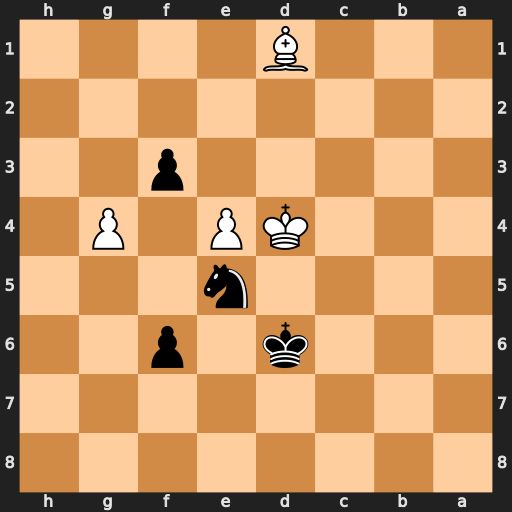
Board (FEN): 8/8/3k1p2/4n3/3KP1P1/5p2/8/3B4
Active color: b
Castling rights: -
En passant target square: -
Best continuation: f2 Be2 Nxg4